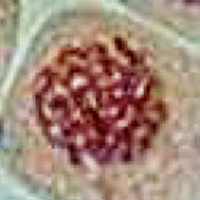
Label: prophase